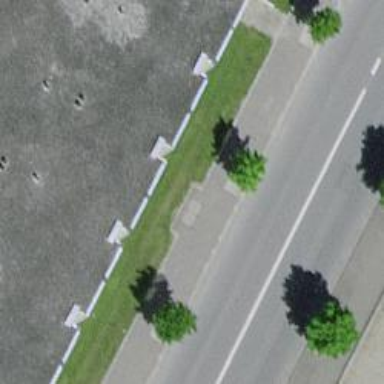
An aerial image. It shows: Avenue lined with broadleaved trees.